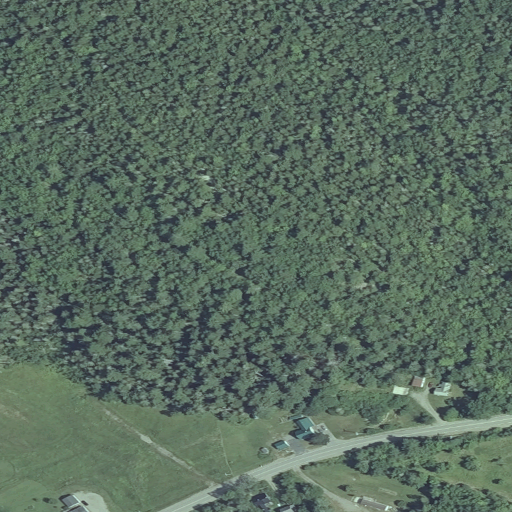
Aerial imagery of mountain in Maine named King David Hill containing evergreen forest, mixed forest, woody wetlands, low intensity development, pasture, barren land, deciduous forest, medium intensity development, open development, grassland, and shrub